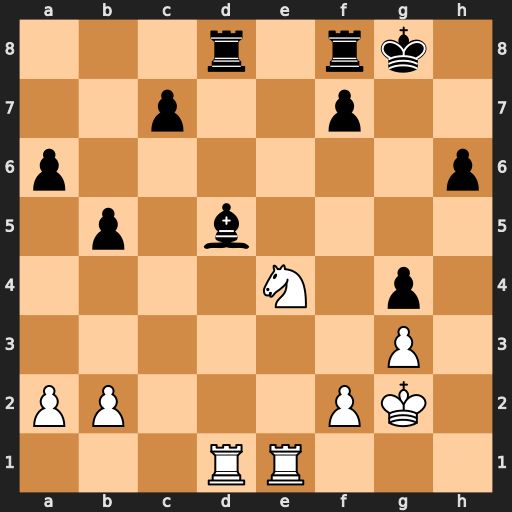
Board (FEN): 3r1rk1/2p2p2/p6p/1p1b4/4N1p1/6P1/PP3PK1/3RR3
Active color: w
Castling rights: -
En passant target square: -
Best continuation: Rxd5 Rxd5 Nf6+ Kh8 Nxd5